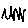
Label: zigzag